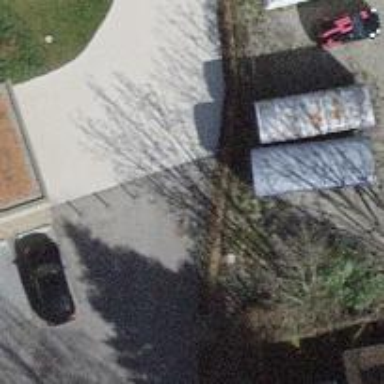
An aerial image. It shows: Bollard.